Question:
I am trying to archive my app and submit it to iTunes store. But I can't pass the validation.
Xcode always reported "Symbols tool failed."
I tried to archive and validate it by using Xcode 6.0 on 10.9 and Xcode 6.1 beta on 10.10 beta. Both are not working.
I will be appreciated for any help.
And IDEDistribution.stardard.log reported error like below:
'''
2014-09-21 01:53:14 +0000 [MT] Validation failed for archive Europa with issues:
(
"<IDEDistributionIssue: severity(error), error(Error Domain=ITunesSoftwareServiceErrorDomain Code=-21013 "The archive is invalid. /var/folders/dm/gps585zj4kvg0_9hlty6y8b00000gn/T/XCodeDistPipeline.FfM/Europa.ipa does not exist." UserInfo=0x7ff35a93a810 {NSLocalizedDescription=The archive is invalid. /var/folders/dm/gps585zj4kvg0_9hlty6y8b00000gn/T/XCodeDistPipeline.FfM/Europa.ipa does not exist., NSLocalizedFailureReason=Unable to validate your application.})>"
)
2014-09-21 01:53:14 +0000 [MT] Canceled distribution assistant
'''
UPDATE: I find out that it can pass the validation when I uncheck "Include app symbols for your application to receive symbolicated crash logs from Apple" options. Does swift framework not support this feature?
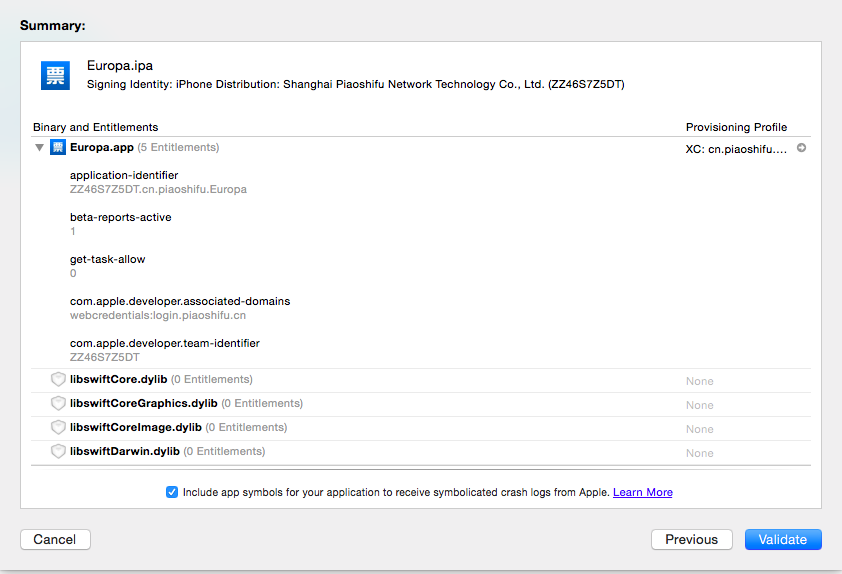
Answer: I was able to resolve it by the following operations in Xcode.
I want to select a target on TARGETS.
I select the Build Phases.
I want to expand the Copy Bundle Resources.
To remove unnecessary files and libraries of the plug-in if it has been registered.